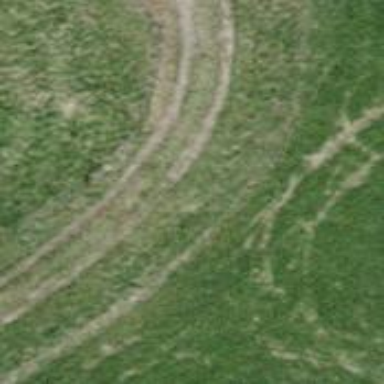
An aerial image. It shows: Grassy track with grade5 tracktype.